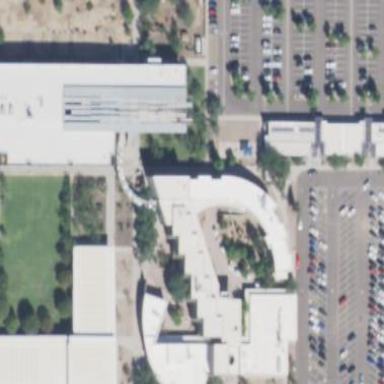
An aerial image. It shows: University building.